Question: I have been going through Red Black Trees described in Algorithms by Robert Sedgewick. Here is the code for insertion in the red black tree.
'''
public void put(Key key, Value val) {
root = put(root, key, val);
root.color = BLACK;
assert check();
}
// insert the key-value pair in the subtree rooted at h
private Node put(Node h, Key key, Value val) {
if (h == null) return new Node(key, val, RED, 1);
int cmp = key.compareTo(h.key);
if (cmp < 0) h.left = put(h.left, key, val);
else if (cmp > 0) h.right = put(h.right, key, val);
else h.val = val;
// fix-up any right-leaning links
if (isRed(h.right) && !isRed(h.left)) h = rotateLeft(h);
if (isRed(h.left) && isRed(h.left.left)) h = rotateRight(h);
if (isRed(h.left) && isRed(h.right)) flipColors(h);
h.N = size(h.left) + size(h.right) + 1;
return h;
}
'''
Here is an image to visualize the red black fix up.

Consider the case , when the item to be inserted is in middle of the top 3-node . We have to perform three operations as given in the three ifstatements namely, 'h=rotateLeft(h)', 'h=rotateRight(h)' and 'flipcolors(h)'. The problem is that when we assign 'h = rotateLeft(h)'. the node returned is the pointer to the middle node in the three nodes with two consecutive left red links. But the algorithm assumes that the node returned is the top node in the 3-nodes with 2 consecutive left red links. So, when we again 'rotateRight(h)' we end up with the same position we started with. May be I have not understood the algorithm.
Here is the code for 'rotateLeft(h)'
'''
private Node rotateLeft(Node h) {
assert (h != null) && isRed(h.right);
Node x = h.right;
h.right = x.left;
x.left = h;
x.color = x.left.color;
x.left.color = RED;
x.N = h.N;
h.N = size(h.left) + size(h.right) + 1;
return x;
}
'''
Please help me understand how 'h=rotateLeft(h)' gives the top node instead of the middle node in the three nodes with two consecutive red left links.
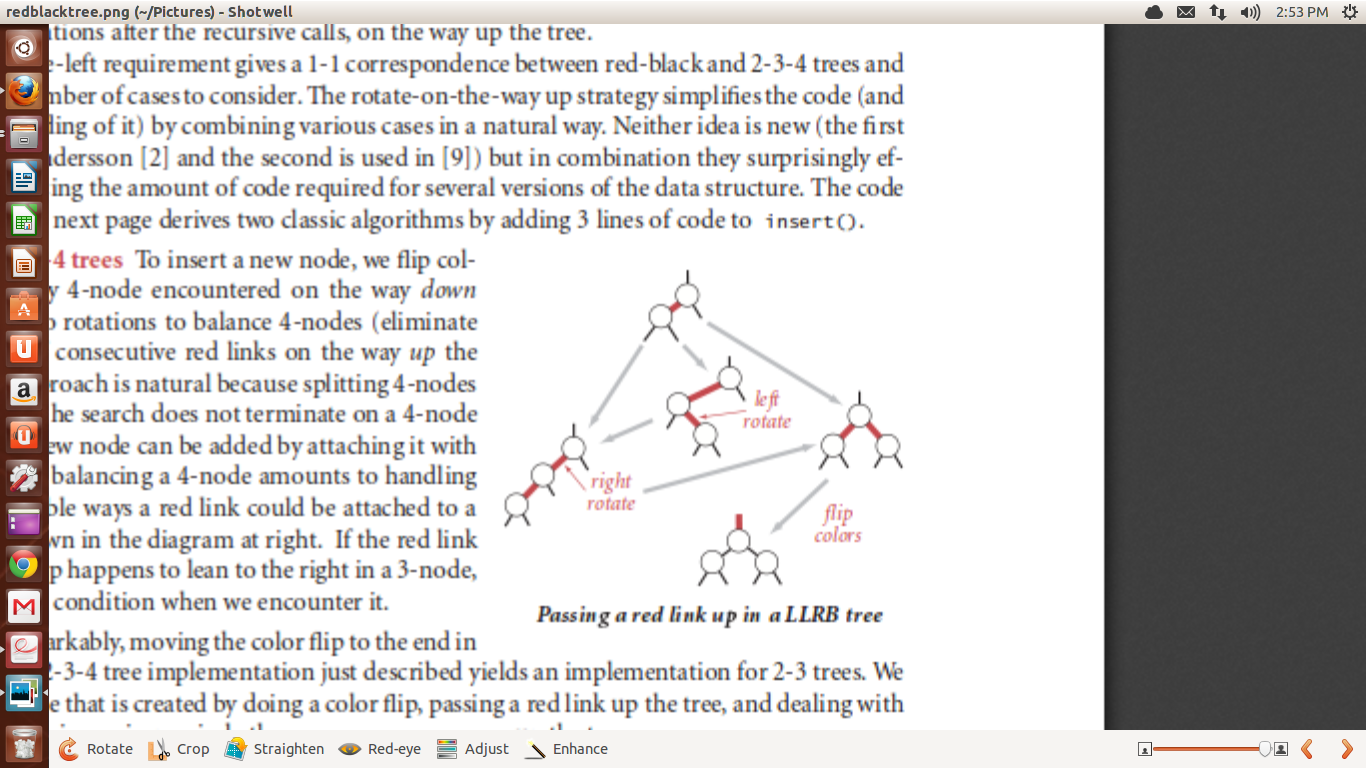
Answer: I finally understood how the algorithm works. after 'h=rotateLeft(h)', the second and third 'if statements' evaluate to 'false'. and 'h' is returned. One level up the recursion, We get 'h.left =h' where 'h' on the left of the equality, is the top level node in the three nodes with two consecutive red left links. Then the first 'if' statement evaluates to false, the second 'if' statement evaluates to true and we do a right rotate, then we do the flip colors.
Please correct me if I am wrong.